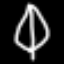
Label: leaf